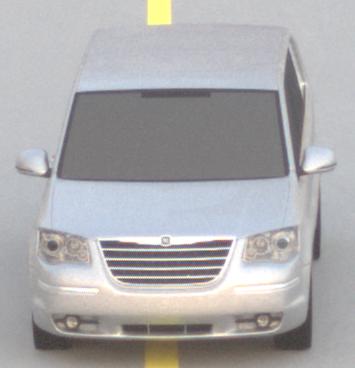
Make: Chrysler
Model: Grand Voyager 3.8
Detailed model: Grand Voyager
Model produced from: 2008/03
Model produced until: 2010/12
Doors: 5
Color: white
Road condition: dry road
Daytime: dawn
Contrast: low contrast